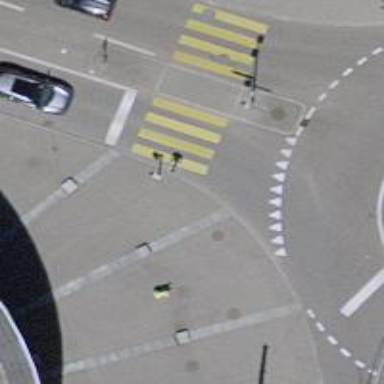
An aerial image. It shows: Kerb serving as barrier.